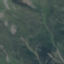
Land use / land cover: HerbaceousVegetation